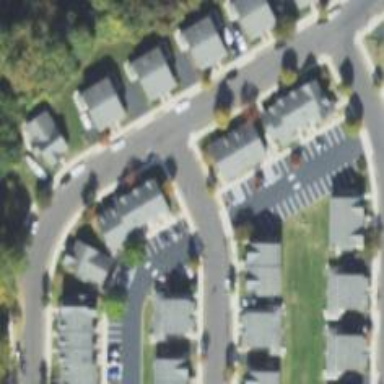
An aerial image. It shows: Neighborhood.